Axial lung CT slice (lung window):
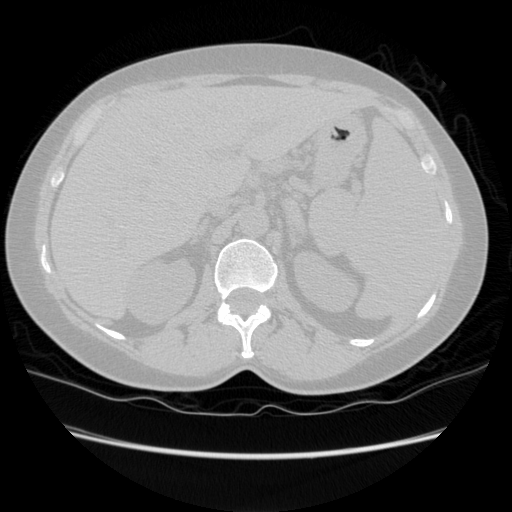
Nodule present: no